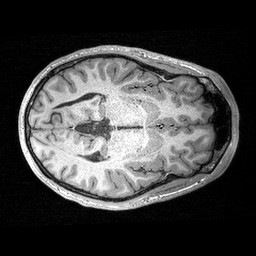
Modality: T1w
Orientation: axial
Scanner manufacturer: siemens
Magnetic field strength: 3 T
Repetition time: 2.3 s
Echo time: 0.00298 s